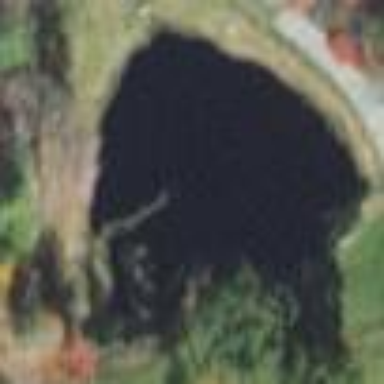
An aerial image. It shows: Pond with natural water.